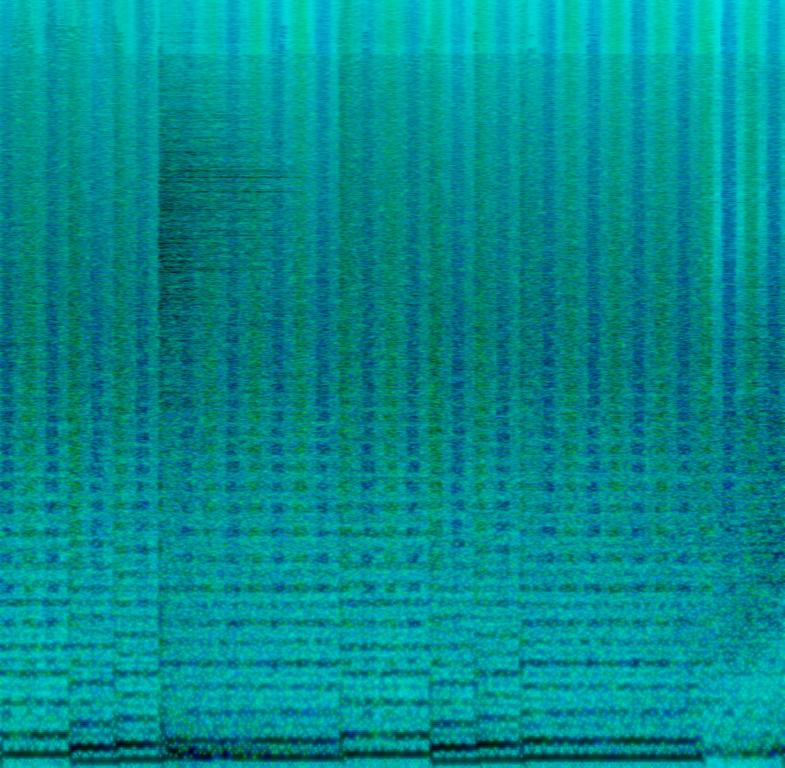
This song is full of reverb and delay in the beginning. A riser effect is rising up to break into the next part of the song. Then a digital drum with kick and snare comes in along with a monotone bassline. A synthesizer is playing a rhythmic, very simple and monotone melody on top. The sound-elements are all panning from left to right with a ping pong delay.